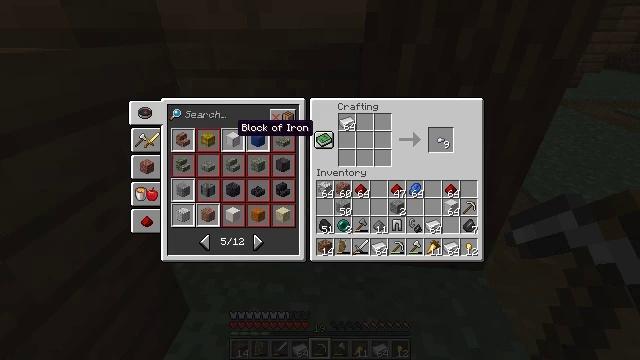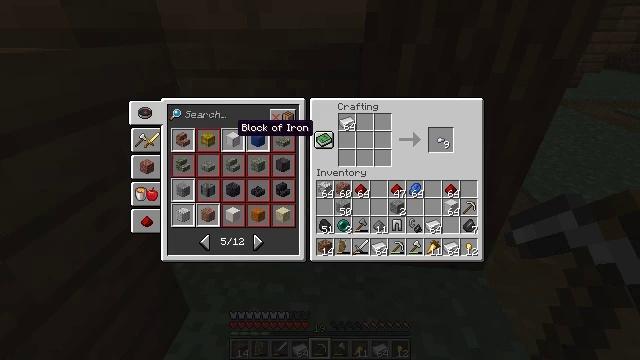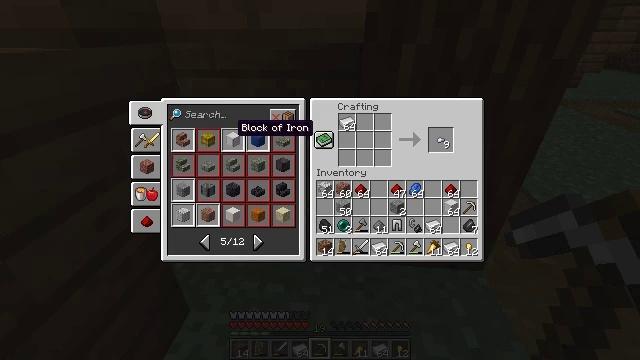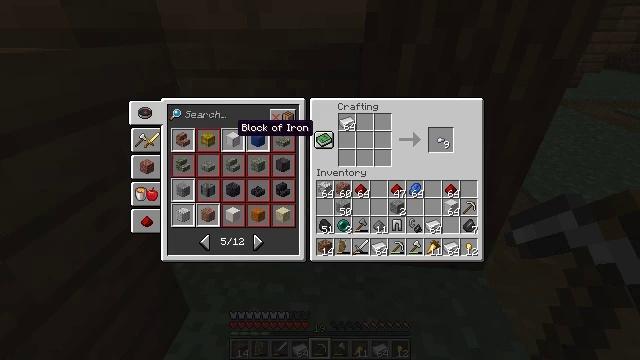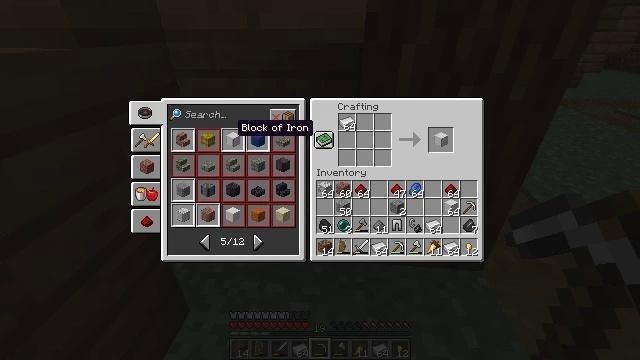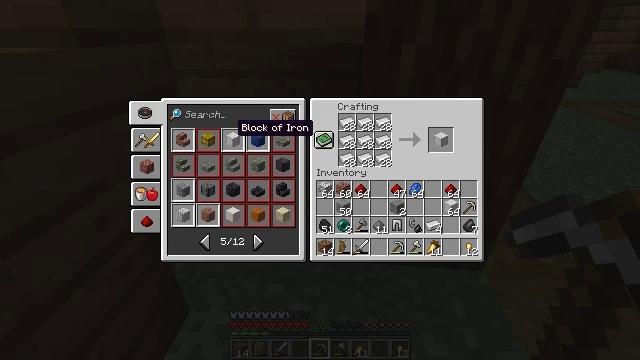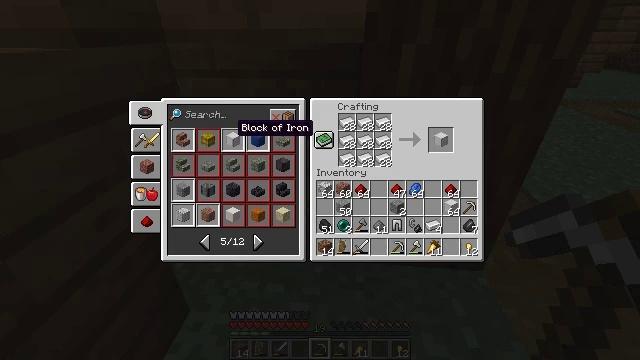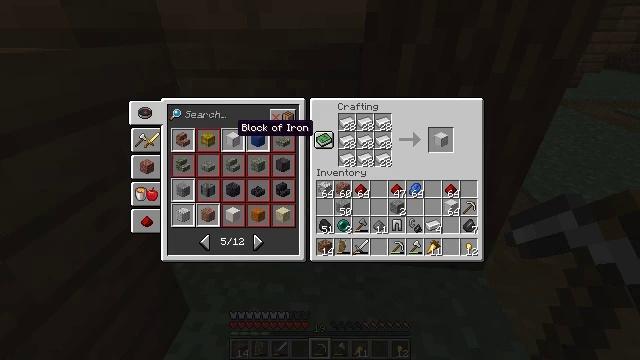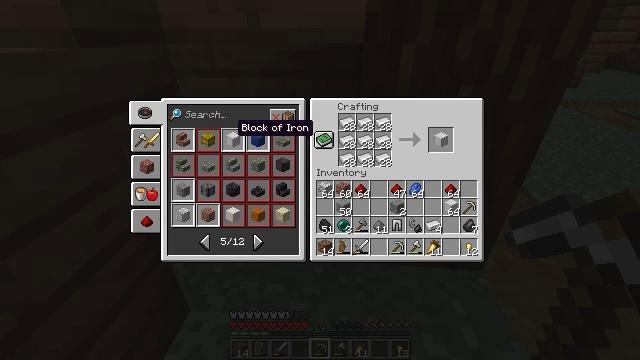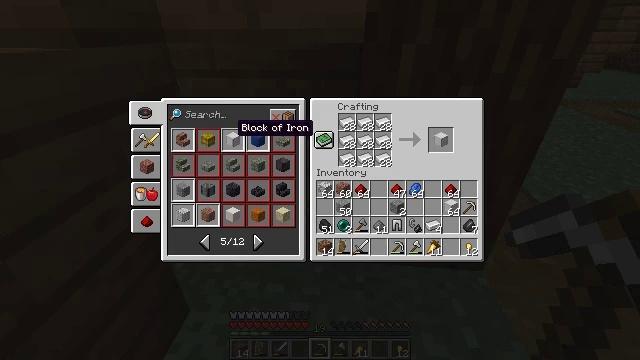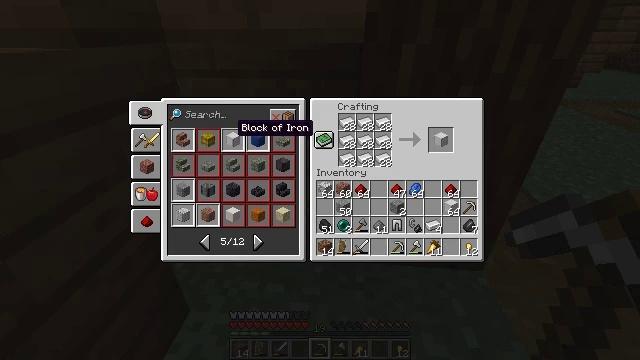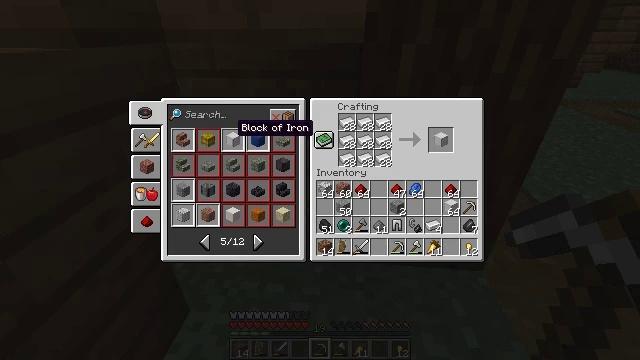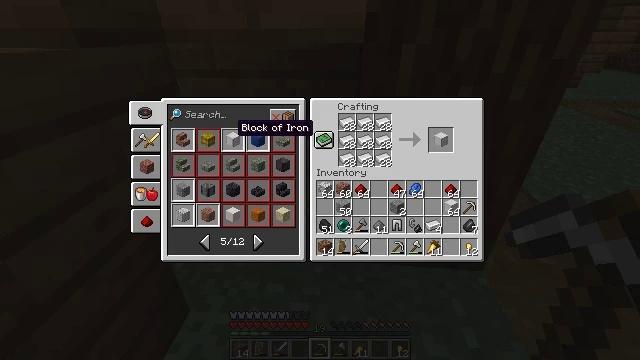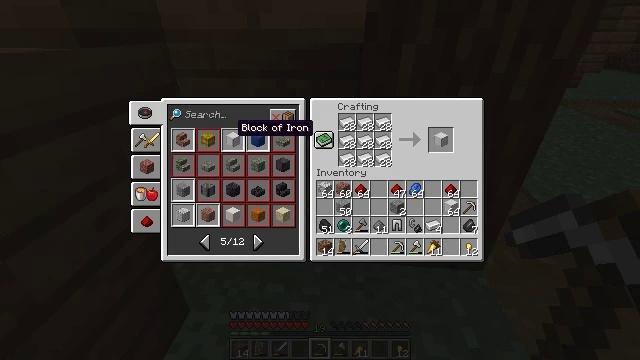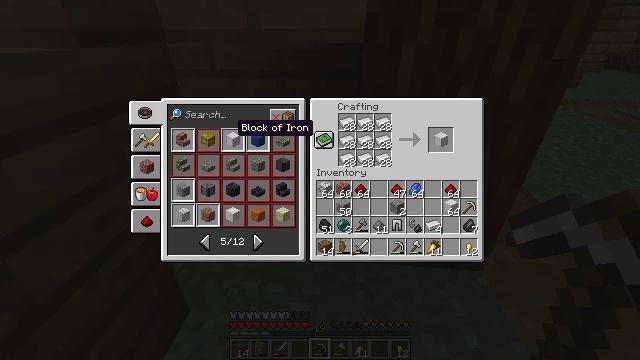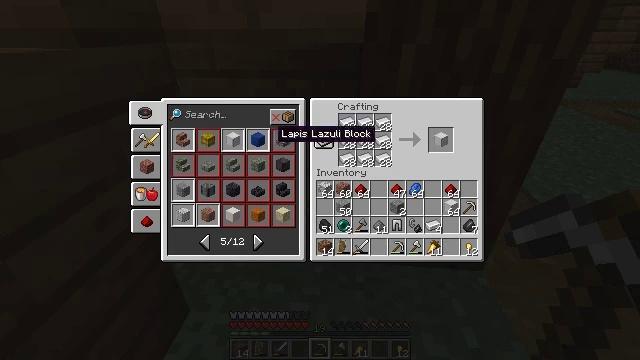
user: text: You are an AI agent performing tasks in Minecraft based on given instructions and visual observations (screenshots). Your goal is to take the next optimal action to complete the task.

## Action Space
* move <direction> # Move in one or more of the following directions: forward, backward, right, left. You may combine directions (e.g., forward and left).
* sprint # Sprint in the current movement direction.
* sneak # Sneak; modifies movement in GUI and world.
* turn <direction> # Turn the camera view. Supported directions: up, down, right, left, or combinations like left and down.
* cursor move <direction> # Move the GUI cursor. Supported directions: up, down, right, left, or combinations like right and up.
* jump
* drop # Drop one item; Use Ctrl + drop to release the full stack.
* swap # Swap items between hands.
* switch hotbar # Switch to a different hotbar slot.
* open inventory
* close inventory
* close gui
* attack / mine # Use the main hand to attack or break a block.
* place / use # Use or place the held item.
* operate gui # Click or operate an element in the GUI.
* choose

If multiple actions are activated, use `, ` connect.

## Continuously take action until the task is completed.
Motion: motion action
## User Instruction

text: Create an iron block in the crafting table.
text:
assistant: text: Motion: sneak
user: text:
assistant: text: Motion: sneak, attack / mine
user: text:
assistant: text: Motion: sneak, attack / mine
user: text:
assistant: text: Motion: sneak, attack / mine
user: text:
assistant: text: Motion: sneak
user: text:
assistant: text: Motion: sneak, attack / mine
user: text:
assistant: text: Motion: sneak, attack / mine
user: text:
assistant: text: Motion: sneak, attack / mine
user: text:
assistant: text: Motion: sneak, attack / mine
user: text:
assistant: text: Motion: sneak, attack / mine
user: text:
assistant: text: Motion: sneak, attack / mine
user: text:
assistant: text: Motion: sneak, attack / mine
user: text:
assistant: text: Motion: sneak, attack / mine
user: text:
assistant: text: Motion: sneak
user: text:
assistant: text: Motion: sneak, turn right
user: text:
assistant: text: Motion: sneak, turn right and down
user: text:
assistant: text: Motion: sneak, turn right
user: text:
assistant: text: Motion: sneak, turn right
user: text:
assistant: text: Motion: sneak
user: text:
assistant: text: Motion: sneak
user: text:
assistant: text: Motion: sneak
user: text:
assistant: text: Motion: sneak, turn left
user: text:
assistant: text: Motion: sneak, turn left
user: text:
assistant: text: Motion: sneak
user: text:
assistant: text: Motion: sneak
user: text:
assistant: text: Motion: sneak
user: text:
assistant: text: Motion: sneak, attack / mine
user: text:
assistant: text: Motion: sneak, attack / mine
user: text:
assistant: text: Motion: sneak, attack / mine
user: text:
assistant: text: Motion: sneak